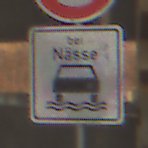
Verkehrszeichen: BeiNaesse
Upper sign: Geschwindigkeit60
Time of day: SunriseSunset
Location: Roofed (Suburban)
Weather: Clear
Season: NotSpecified
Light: Natural